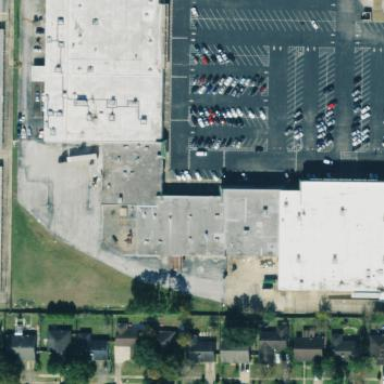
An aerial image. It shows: Commercial building.